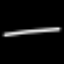
Label: line